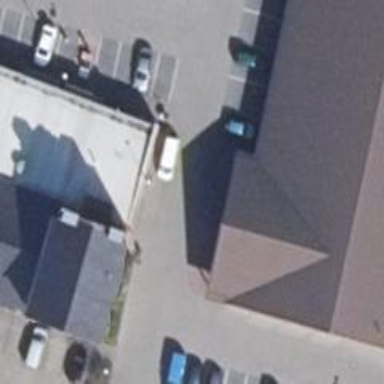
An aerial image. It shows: Bakery.